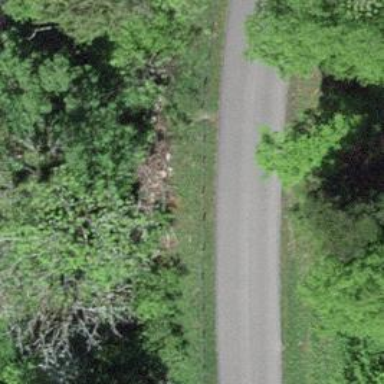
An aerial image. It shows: Unclassified paved road.